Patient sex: M
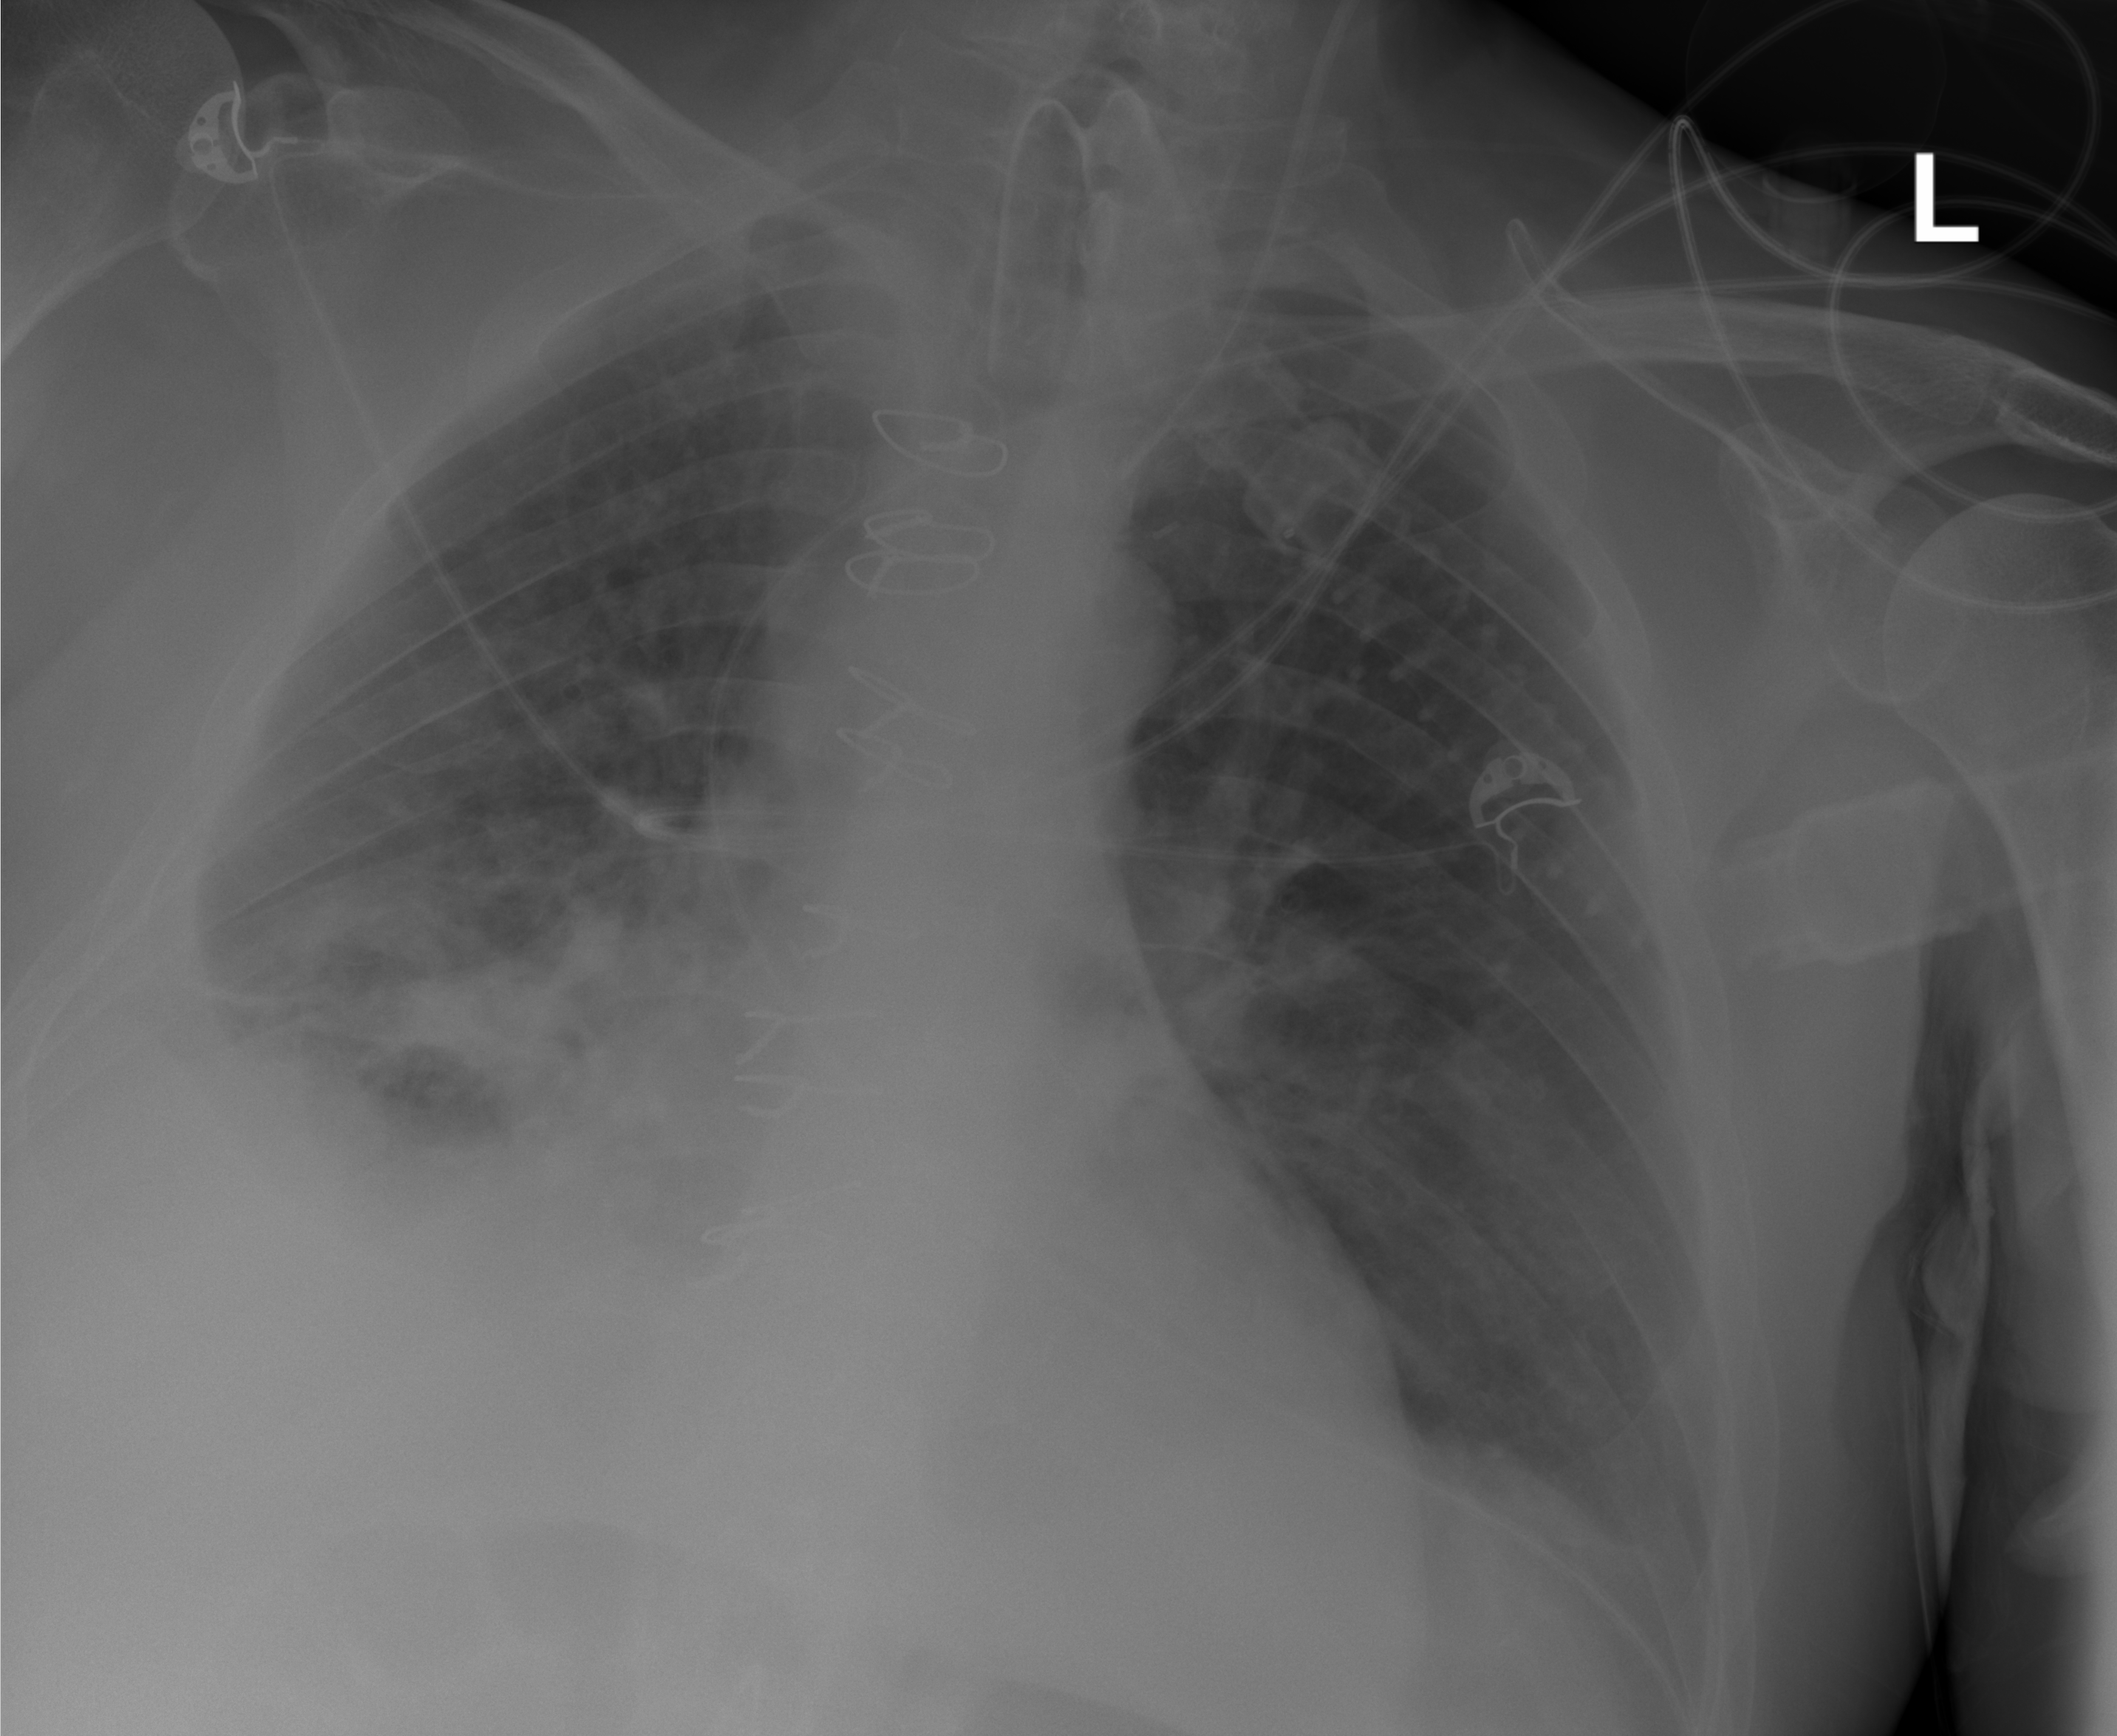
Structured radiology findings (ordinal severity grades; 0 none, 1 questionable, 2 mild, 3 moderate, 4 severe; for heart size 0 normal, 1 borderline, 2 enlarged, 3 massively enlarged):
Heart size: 2
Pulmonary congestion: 2
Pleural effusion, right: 2
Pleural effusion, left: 0
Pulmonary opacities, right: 2
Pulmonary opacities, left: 1
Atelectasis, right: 3
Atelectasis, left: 0